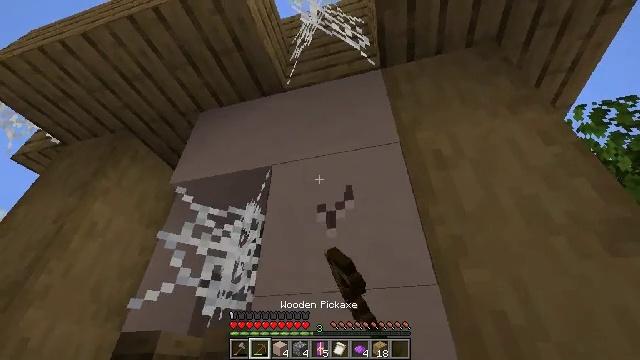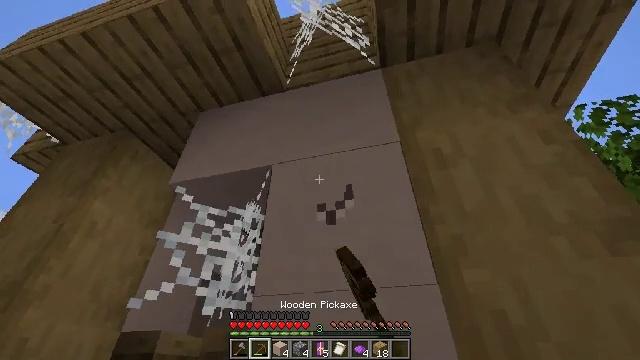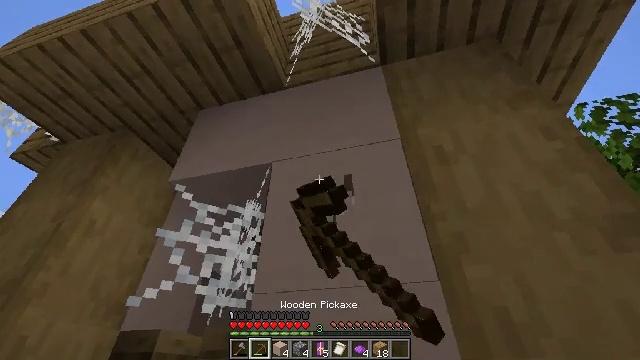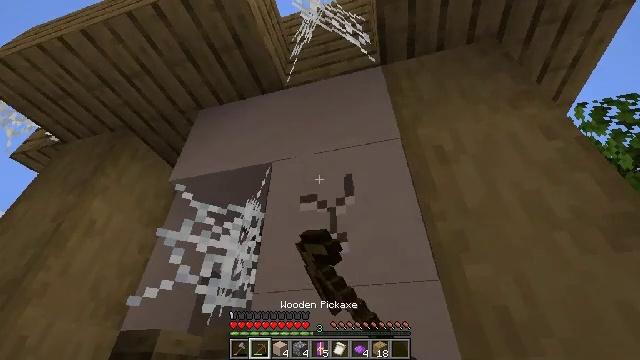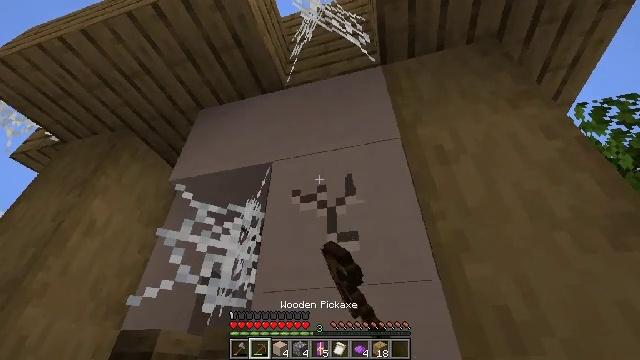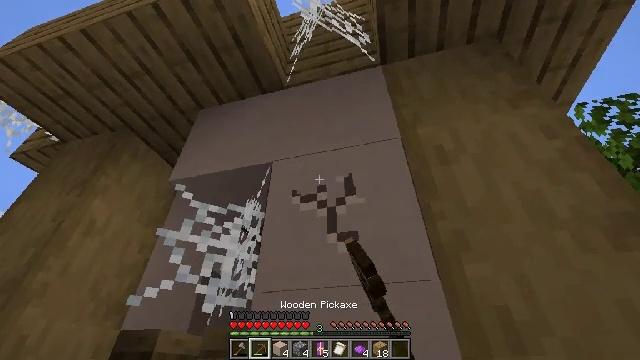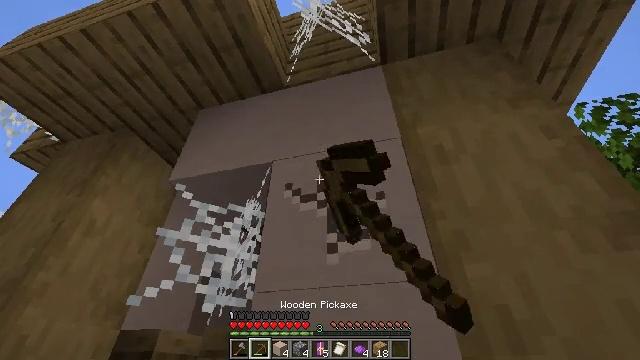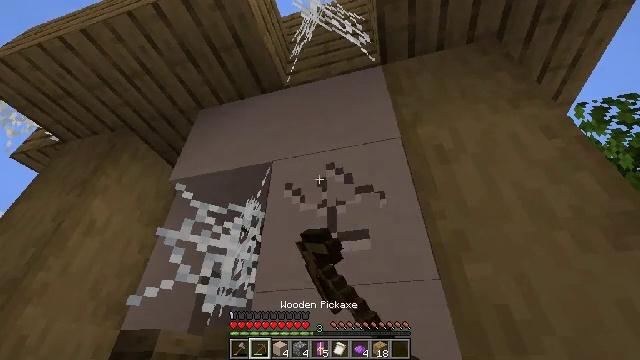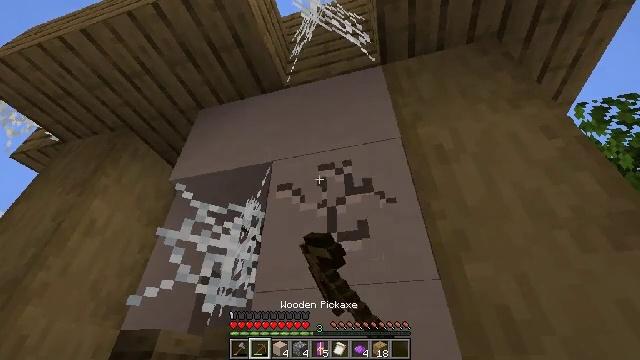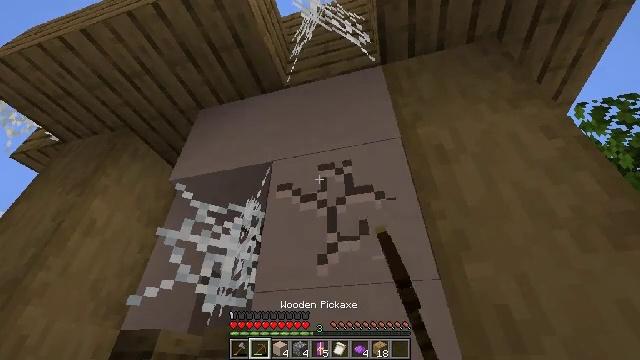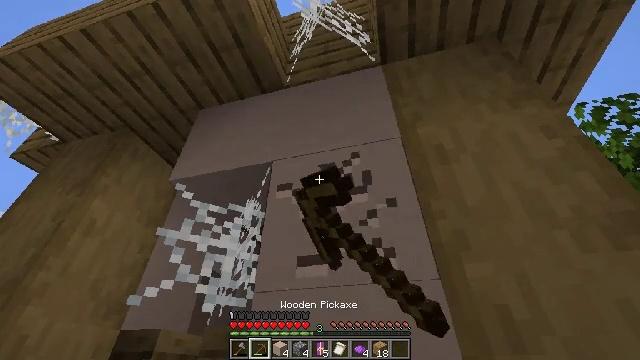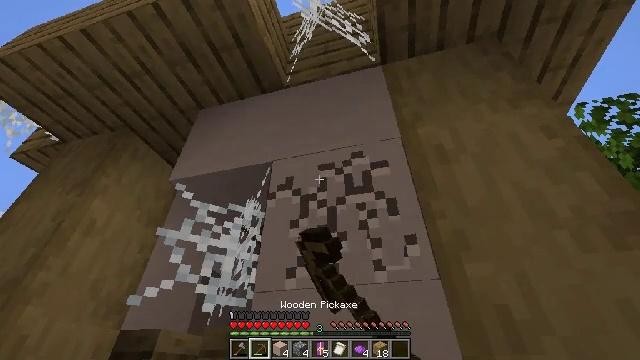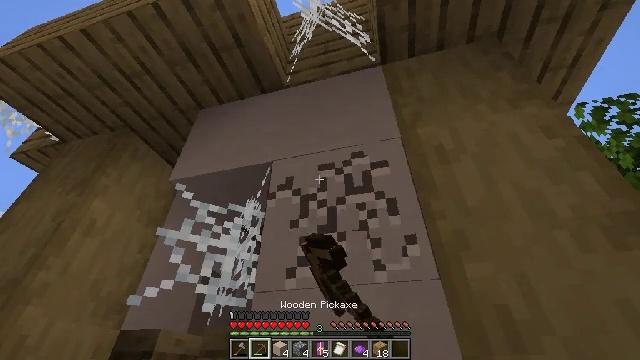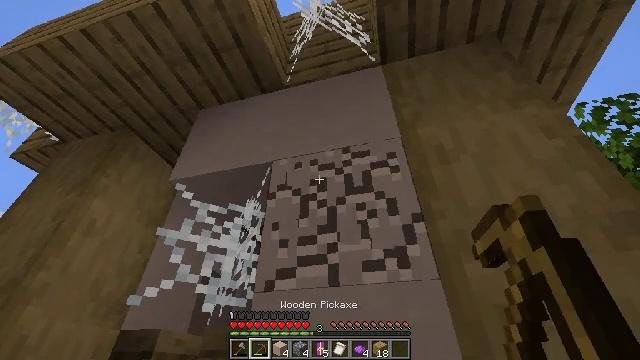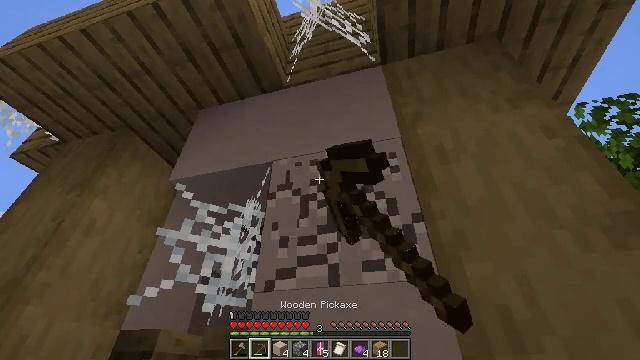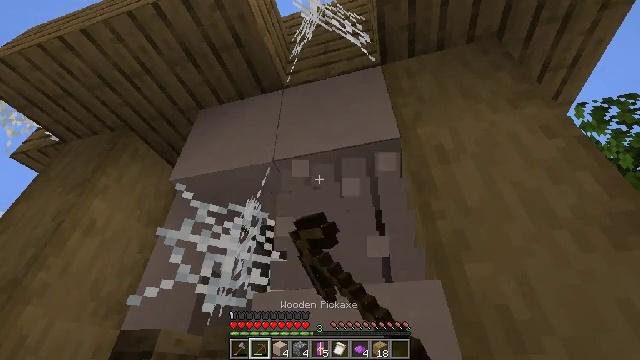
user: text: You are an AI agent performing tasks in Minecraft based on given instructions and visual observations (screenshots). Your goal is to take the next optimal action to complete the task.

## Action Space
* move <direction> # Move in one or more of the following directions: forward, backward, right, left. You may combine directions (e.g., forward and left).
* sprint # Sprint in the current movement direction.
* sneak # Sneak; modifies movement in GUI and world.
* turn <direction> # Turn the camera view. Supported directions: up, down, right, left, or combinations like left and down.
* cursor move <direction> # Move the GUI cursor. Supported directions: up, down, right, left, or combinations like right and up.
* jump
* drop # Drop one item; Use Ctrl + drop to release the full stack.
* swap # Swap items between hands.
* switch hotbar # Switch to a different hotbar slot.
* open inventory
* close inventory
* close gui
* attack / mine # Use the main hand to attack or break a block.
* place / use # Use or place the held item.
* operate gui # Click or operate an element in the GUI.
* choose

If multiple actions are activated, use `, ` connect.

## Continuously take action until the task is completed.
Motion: motion action
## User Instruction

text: Pick up white terracotta by mining.
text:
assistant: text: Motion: attack / mine
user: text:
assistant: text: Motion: attack / mine
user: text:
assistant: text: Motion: attack / mine
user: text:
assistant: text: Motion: attack / mine
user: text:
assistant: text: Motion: attack / mine
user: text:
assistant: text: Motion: attack / mine
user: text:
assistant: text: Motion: attack / mine
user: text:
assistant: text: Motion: attack / mine
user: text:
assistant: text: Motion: attack / mine
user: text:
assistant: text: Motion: attack / mine
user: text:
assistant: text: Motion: attack / mine
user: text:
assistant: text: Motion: attack / mine
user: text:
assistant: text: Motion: attack / mine
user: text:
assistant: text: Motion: attack / mine
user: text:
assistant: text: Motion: attack / mine
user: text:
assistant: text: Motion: attack / mine
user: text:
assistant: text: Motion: attack / mine
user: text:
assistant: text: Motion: attack / mine
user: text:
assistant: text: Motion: attack / mine
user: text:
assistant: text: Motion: move forward, turn up, attack / mine
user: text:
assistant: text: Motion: move forward, turn right and up, attack / mine
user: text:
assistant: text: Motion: turn right and up, attack / mine
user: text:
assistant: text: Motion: attack / mine
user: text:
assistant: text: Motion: attack / mine
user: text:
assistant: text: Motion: attack / mine
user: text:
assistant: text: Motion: attack / mine
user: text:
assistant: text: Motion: attack / mine
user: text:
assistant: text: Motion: attack / mine
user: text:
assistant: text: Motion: attack / mine
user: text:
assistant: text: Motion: attack / mine